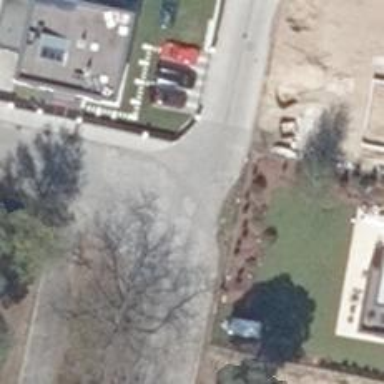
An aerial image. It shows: Residential road with sidewalks on both sides.